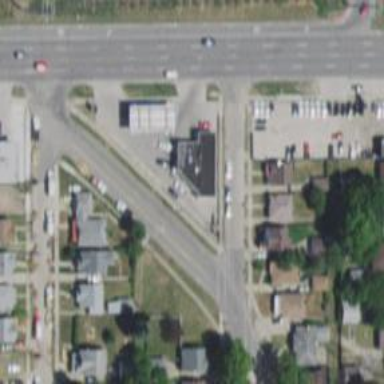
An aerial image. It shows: Convenience shop.